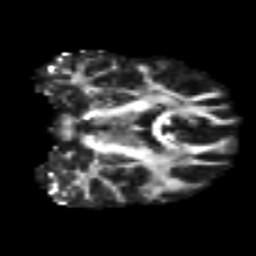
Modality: FA
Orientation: coronal
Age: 36
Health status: ill
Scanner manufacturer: philips
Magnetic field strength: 3 T
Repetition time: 9 s
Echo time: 0.127 s